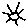
Label: sun